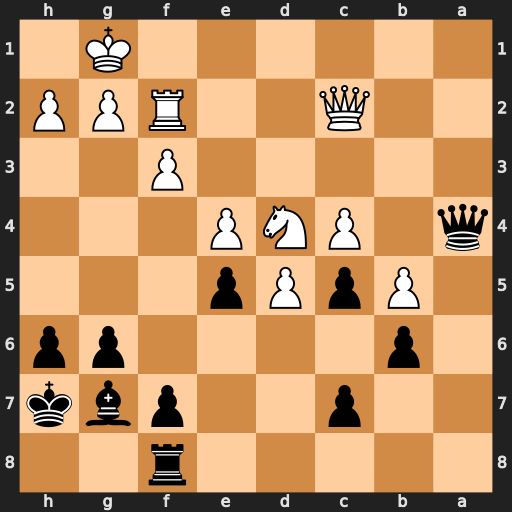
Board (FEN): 5r2/2p2pbk/1p4pp/1PpPp3/q1PNP3/5P2/2Q2RPP/6K1
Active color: b
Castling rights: -
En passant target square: -
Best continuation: Qa1+ Rf1 Qxd4+